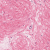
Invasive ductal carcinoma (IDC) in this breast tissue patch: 0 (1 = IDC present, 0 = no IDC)